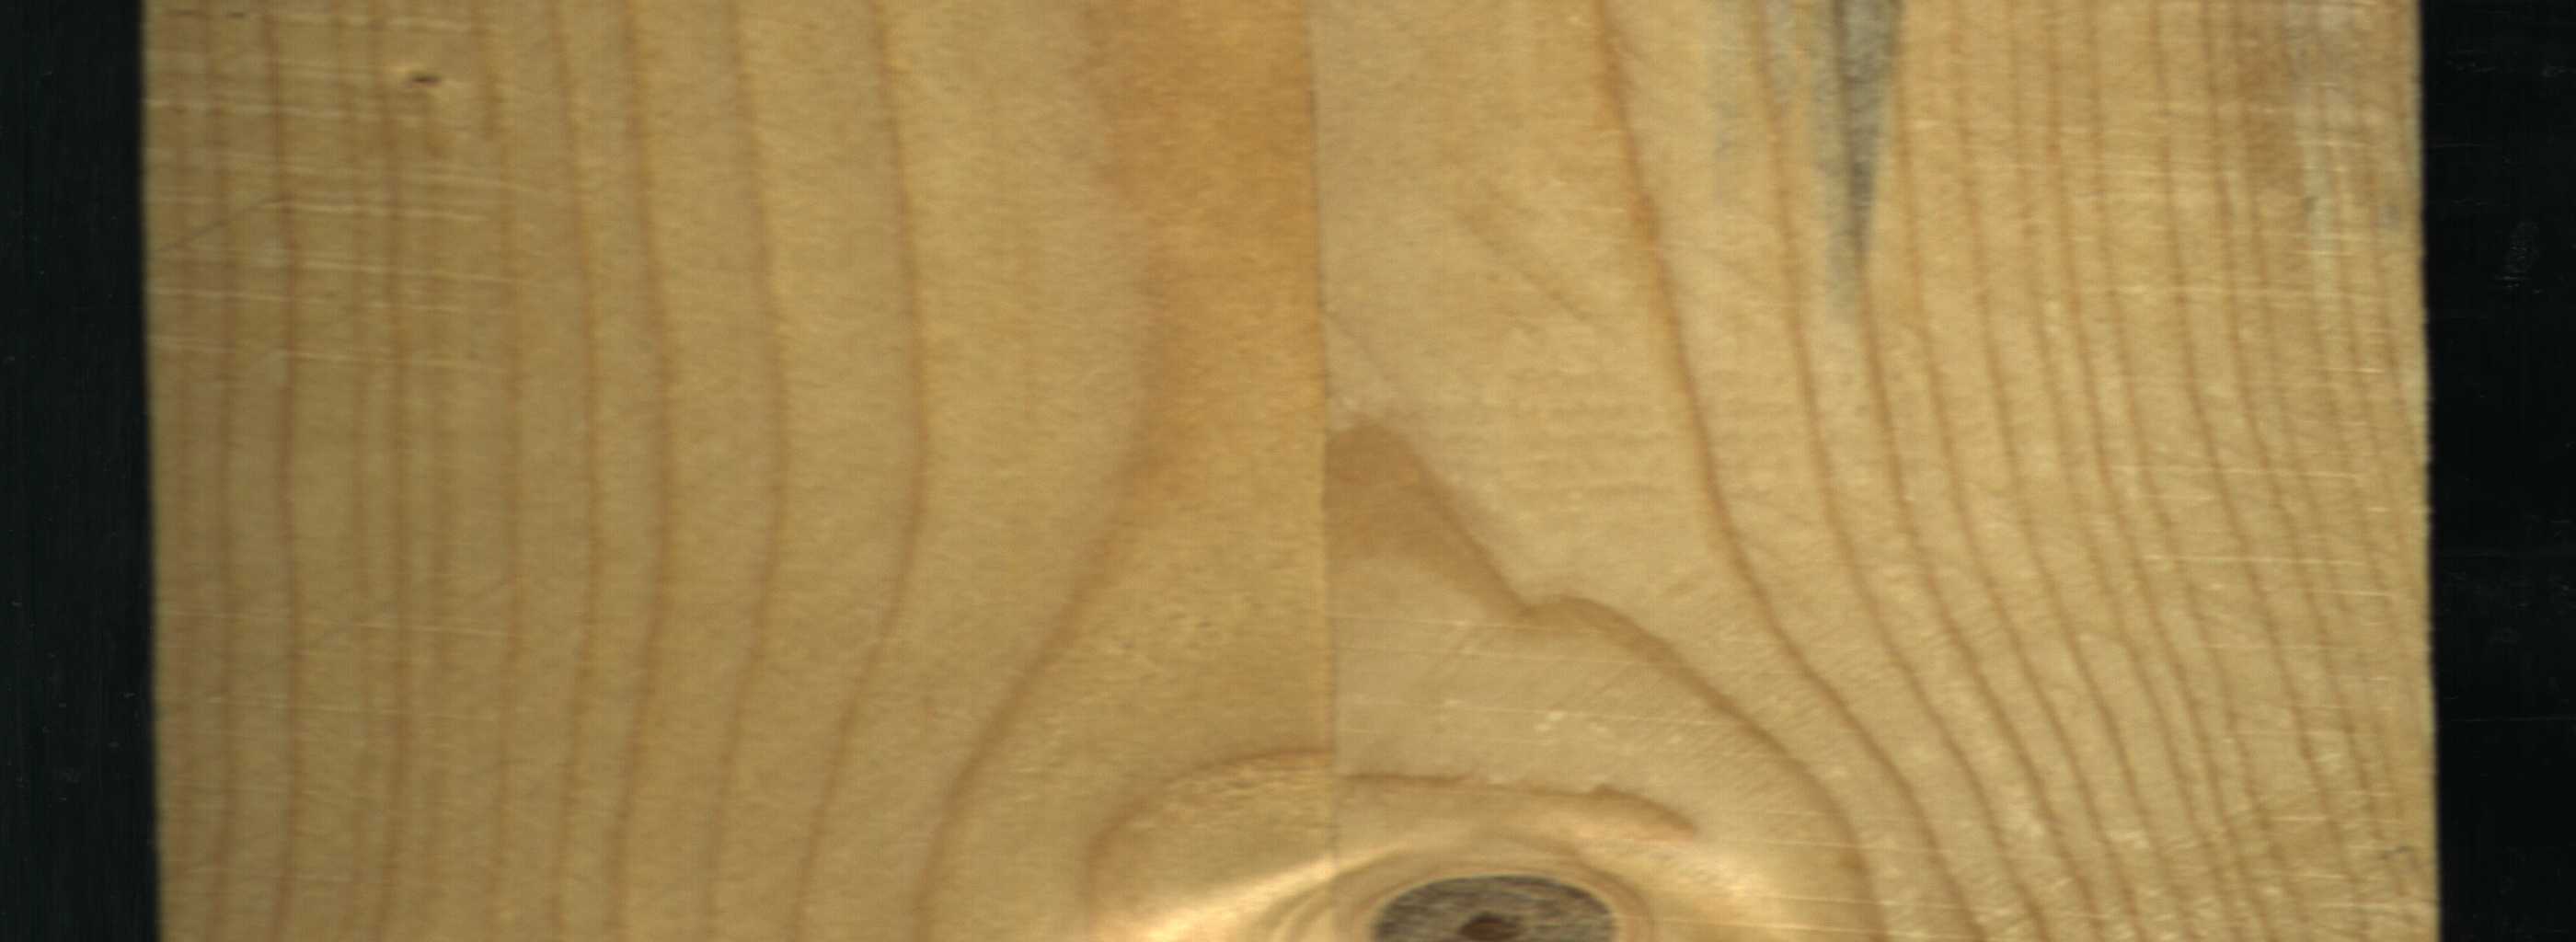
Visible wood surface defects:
Blue_Stain
Live_Knot